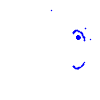
Particle: pion